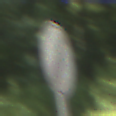
Verkehrszeichen: EndeSaemtlicherBegrenzungen
Umgebung: Outdoor, RoadRail
Tageszeit: Midday
Wetter: Clear
Licht: Natural
Jahreszeit: NotSpecified
Kontrast: HighContrast